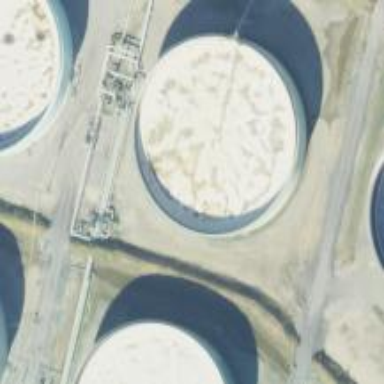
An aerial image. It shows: Storage tank which is man-made and housed in building.